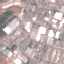
Land use / land cover: Industrial